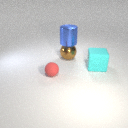
small red rubber sphere to the left of large brown metal sphere